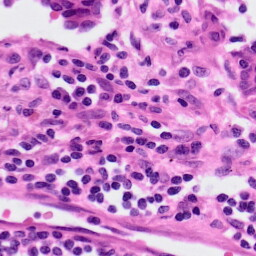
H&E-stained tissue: Lung